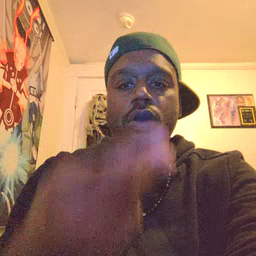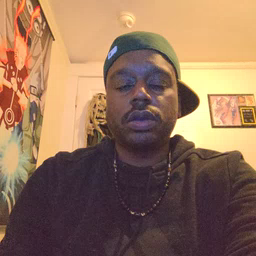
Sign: fall